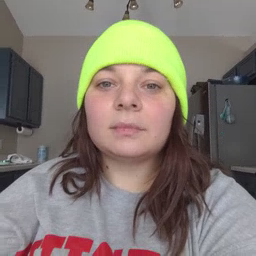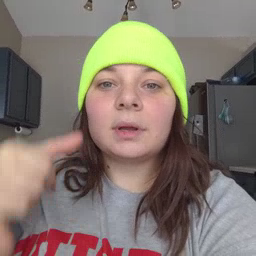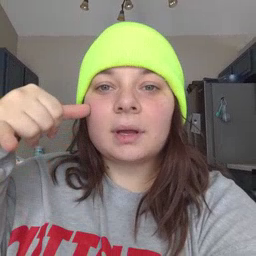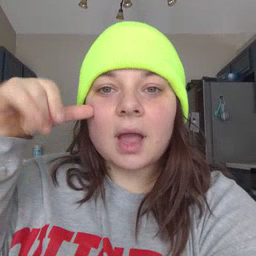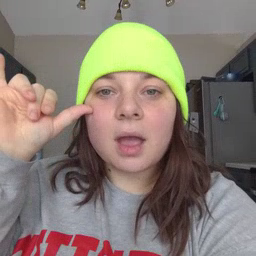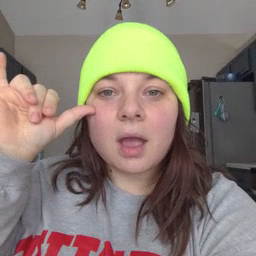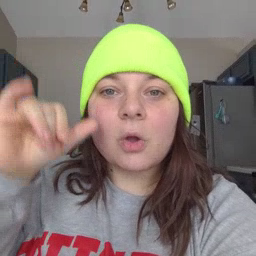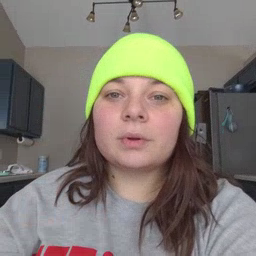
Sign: cow